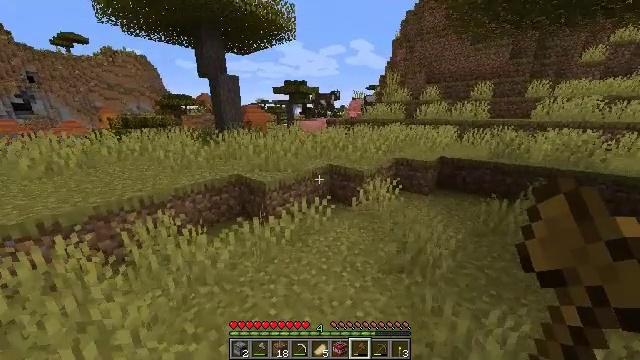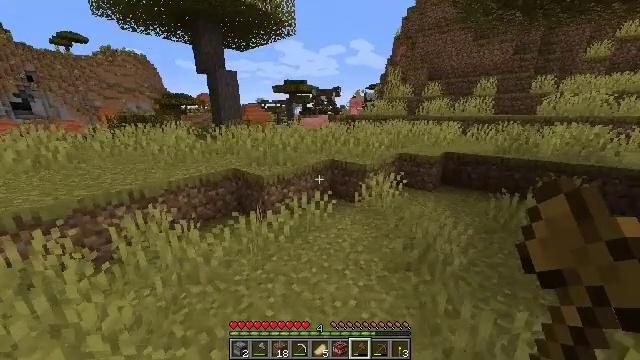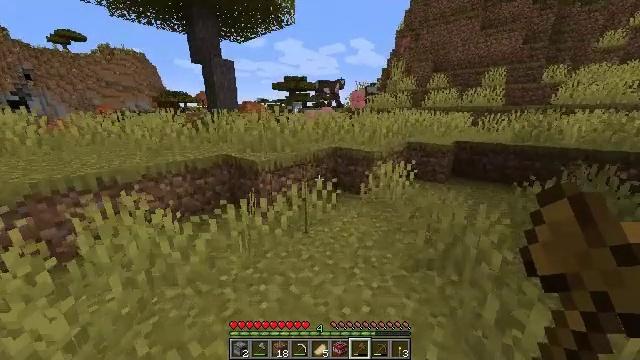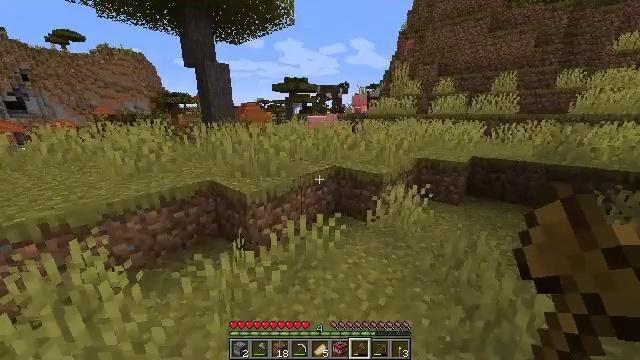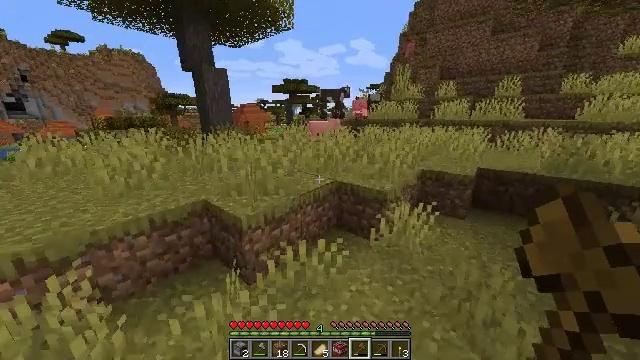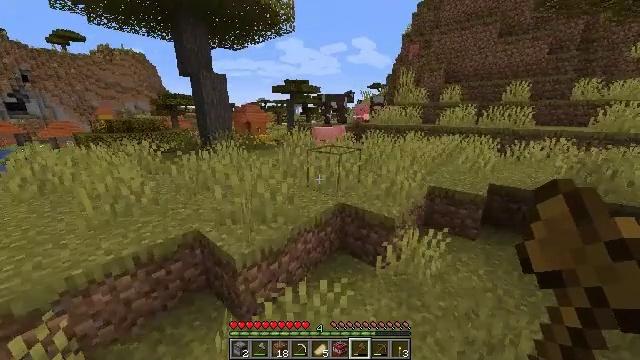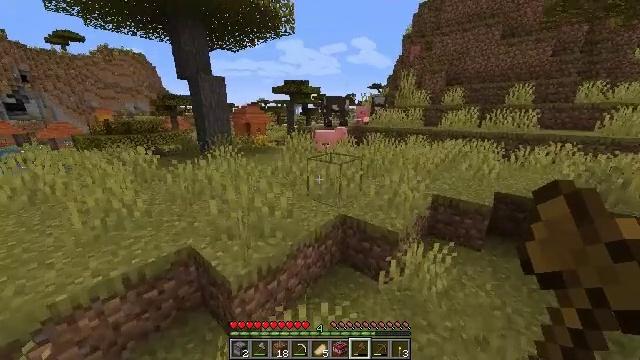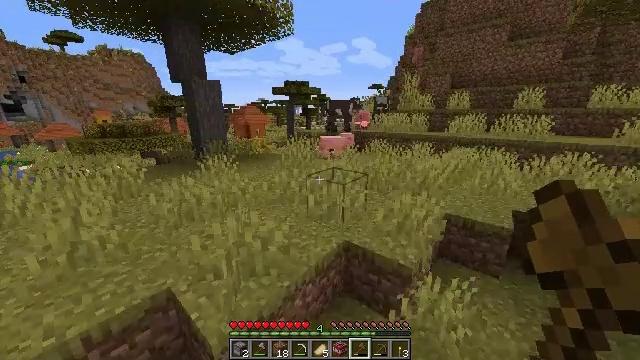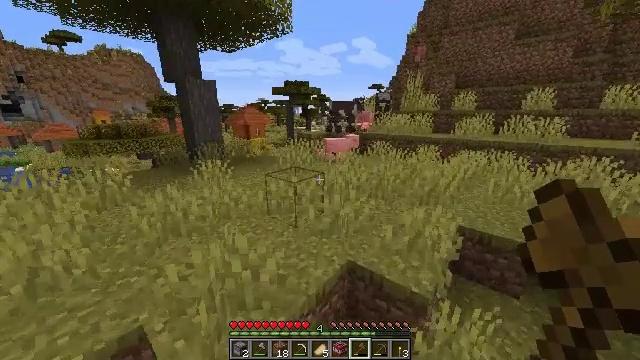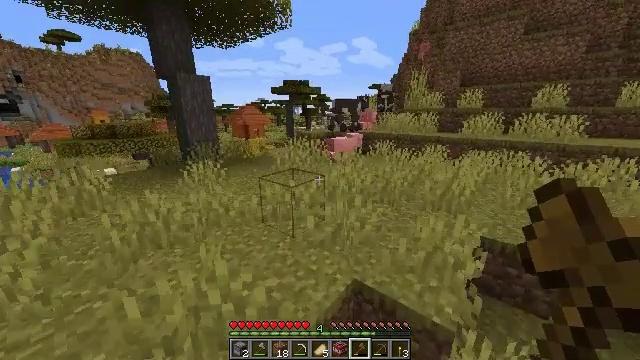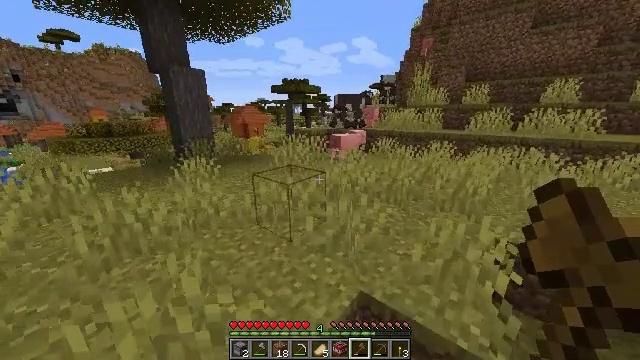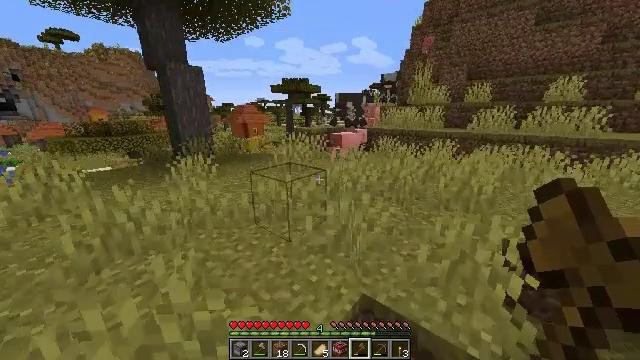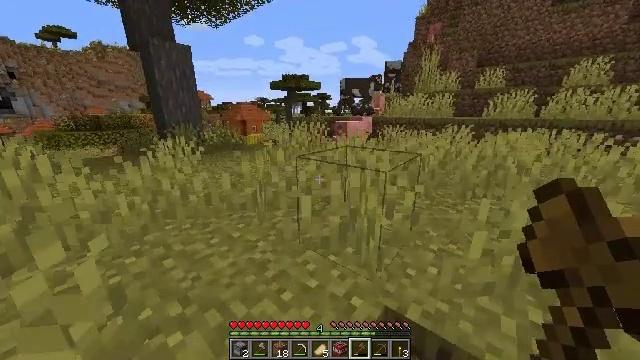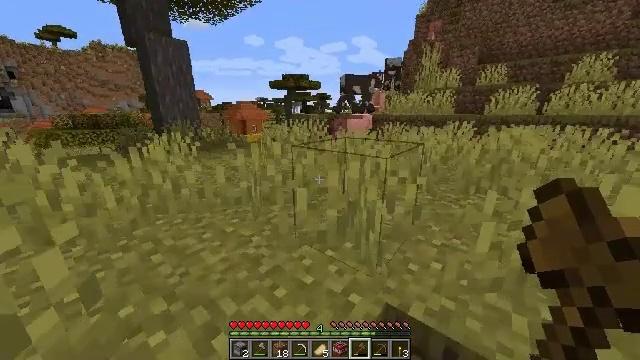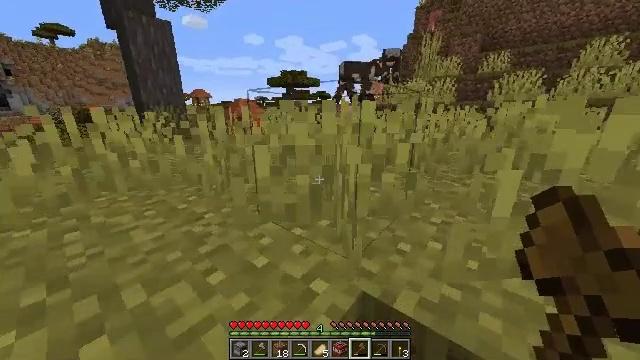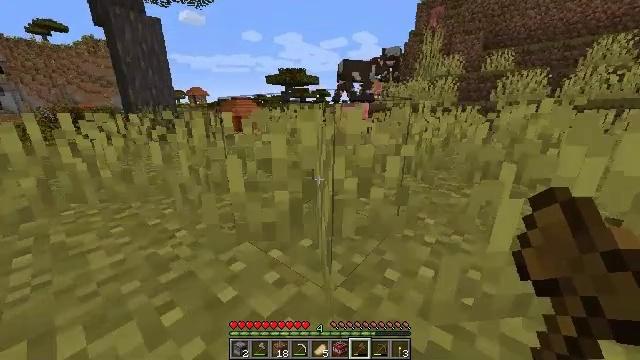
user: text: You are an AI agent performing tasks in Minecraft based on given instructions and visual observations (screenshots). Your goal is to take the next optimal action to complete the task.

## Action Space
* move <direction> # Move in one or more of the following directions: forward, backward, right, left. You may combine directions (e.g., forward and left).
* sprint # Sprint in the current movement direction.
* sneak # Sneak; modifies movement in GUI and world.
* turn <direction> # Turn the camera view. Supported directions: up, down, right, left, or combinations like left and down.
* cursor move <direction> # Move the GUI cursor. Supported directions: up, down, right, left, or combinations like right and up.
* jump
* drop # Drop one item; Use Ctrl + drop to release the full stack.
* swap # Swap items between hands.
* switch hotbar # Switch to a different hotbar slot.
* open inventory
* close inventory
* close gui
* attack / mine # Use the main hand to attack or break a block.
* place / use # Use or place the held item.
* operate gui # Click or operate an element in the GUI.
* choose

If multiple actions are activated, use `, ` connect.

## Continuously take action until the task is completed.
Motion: motion action
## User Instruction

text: Dismantle the red bed.
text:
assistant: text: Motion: move forward, jump
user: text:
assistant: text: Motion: move forward, jump
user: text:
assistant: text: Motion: move forward, jump
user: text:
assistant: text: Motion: move forward, jump
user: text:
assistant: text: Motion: move forward, jump
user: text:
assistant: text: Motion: move forward, jump
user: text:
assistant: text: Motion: move forward, jump
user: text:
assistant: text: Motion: move forward, jump
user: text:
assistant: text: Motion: move forward, jump
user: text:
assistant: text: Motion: move forward, jump
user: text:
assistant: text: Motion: move forward, jump
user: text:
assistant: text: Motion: move forward, jump
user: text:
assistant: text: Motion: move forward, jump
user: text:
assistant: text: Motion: move forward, jump
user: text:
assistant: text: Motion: move forward, jump
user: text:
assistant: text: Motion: move forward, jump
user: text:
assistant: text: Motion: move forward, jump
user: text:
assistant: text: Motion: move forward, jump
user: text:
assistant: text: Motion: move forward, jump
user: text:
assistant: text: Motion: move forward, jump
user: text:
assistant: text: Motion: move forward, jump
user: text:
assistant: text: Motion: move forward, jump
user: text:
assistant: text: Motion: move forward
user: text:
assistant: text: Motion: move forward
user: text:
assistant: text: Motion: no_op
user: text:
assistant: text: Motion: turn right
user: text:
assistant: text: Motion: move forward, turn right
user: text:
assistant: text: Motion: move forward, turn right
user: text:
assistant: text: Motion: move forward, turn right
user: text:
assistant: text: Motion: turn right